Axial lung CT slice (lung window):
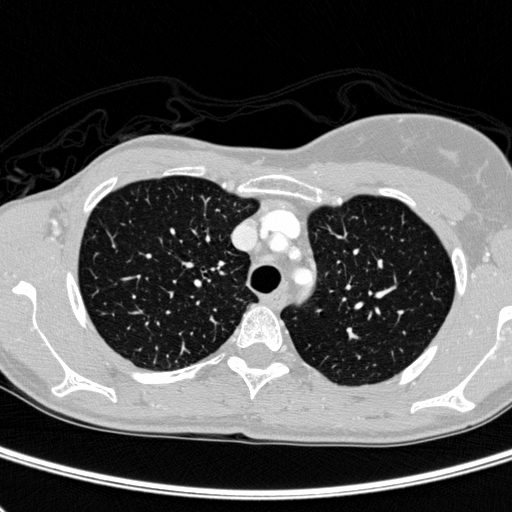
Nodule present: no